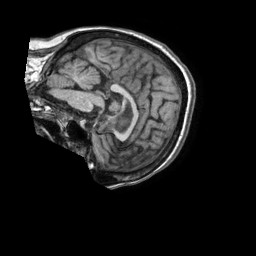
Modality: T1w
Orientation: sagittal
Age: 54
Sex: female
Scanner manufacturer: philips
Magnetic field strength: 1.5 T
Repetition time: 0.007201 s
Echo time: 0.003281 s